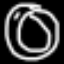
Label: donut